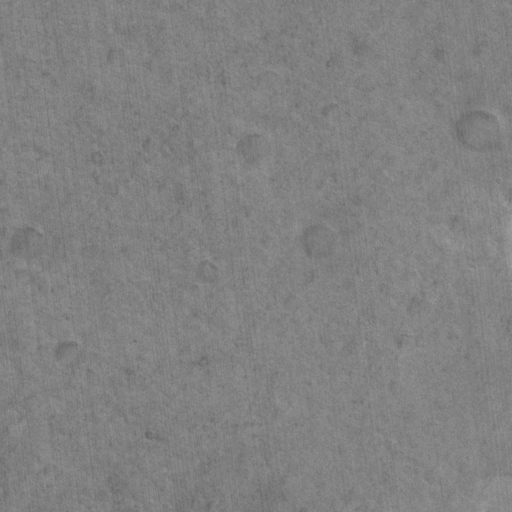
Objects detected: cone, cone